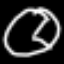
Label: clock